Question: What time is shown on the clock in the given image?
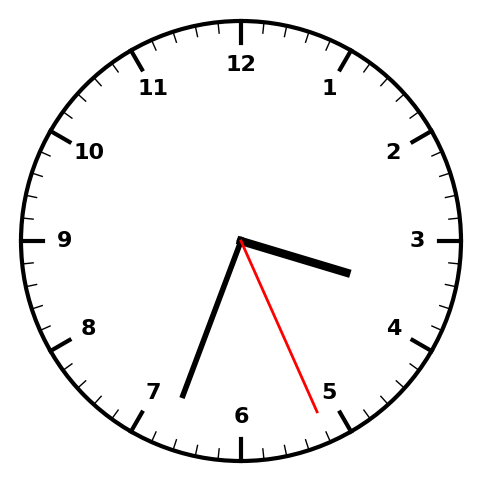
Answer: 03:33:26